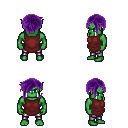
a pixel art fantasy rpg character, male body template, orc, green skin, maroon tunic, metal pants, purple pixie cut hairstyle, four views (front, back, left, right), 2x2 character sprite sheet, small pixel art, hard edges, no anti-aliasing